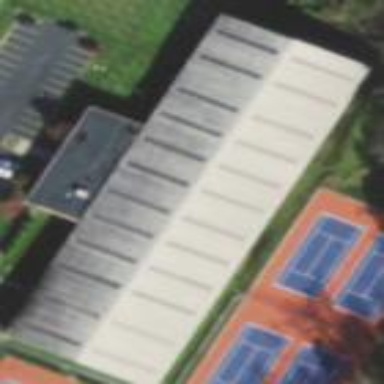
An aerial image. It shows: Gabled building used as sports hall for tennis.